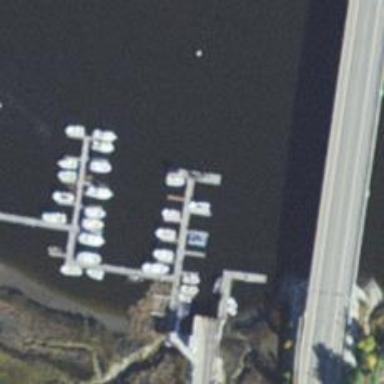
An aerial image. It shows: Man-made pier.